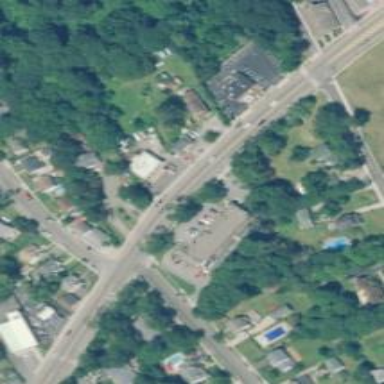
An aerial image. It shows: Crossing road.